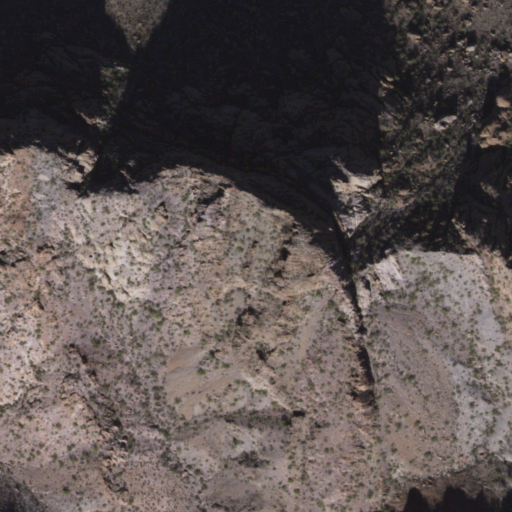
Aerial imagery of mountain in Arizona named North Ajo Peak containing only shrub